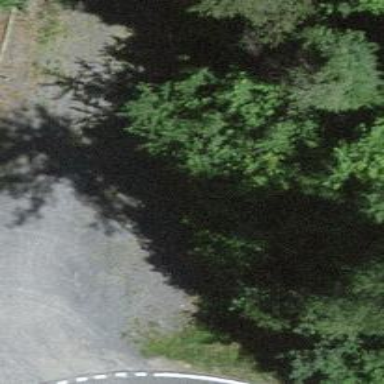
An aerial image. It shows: Driveway leading to service road.